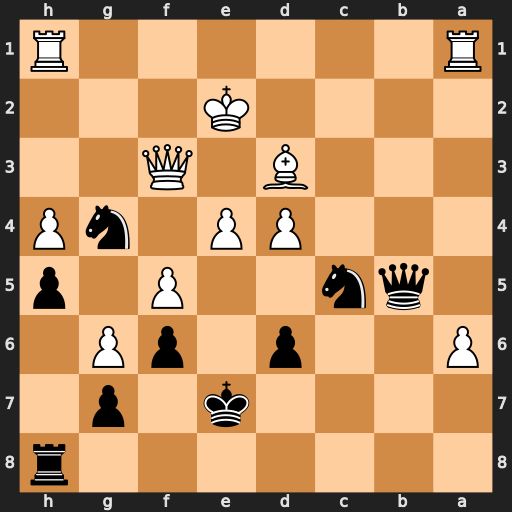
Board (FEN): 7r/4k1p1/P2p1pP1/1qn2P1p/3PP1nP/3B1Q2/4K3/R6R
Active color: b
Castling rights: -
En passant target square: -
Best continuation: Qb2+ Bc2 Qxc2+